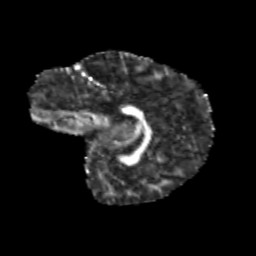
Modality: FA
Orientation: sagittal
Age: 10
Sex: female
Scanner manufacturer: siemens
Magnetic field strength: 3 T
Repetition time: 3.8 s
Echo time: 0.07 s